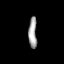
Tissue: prostate
Cell type: T cells
Senescence score: 0.7174
Nuclear area (px): 258
Mean DAPI intensity: 159.895